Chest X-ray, AP view. Patient: 42 years old, sex M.
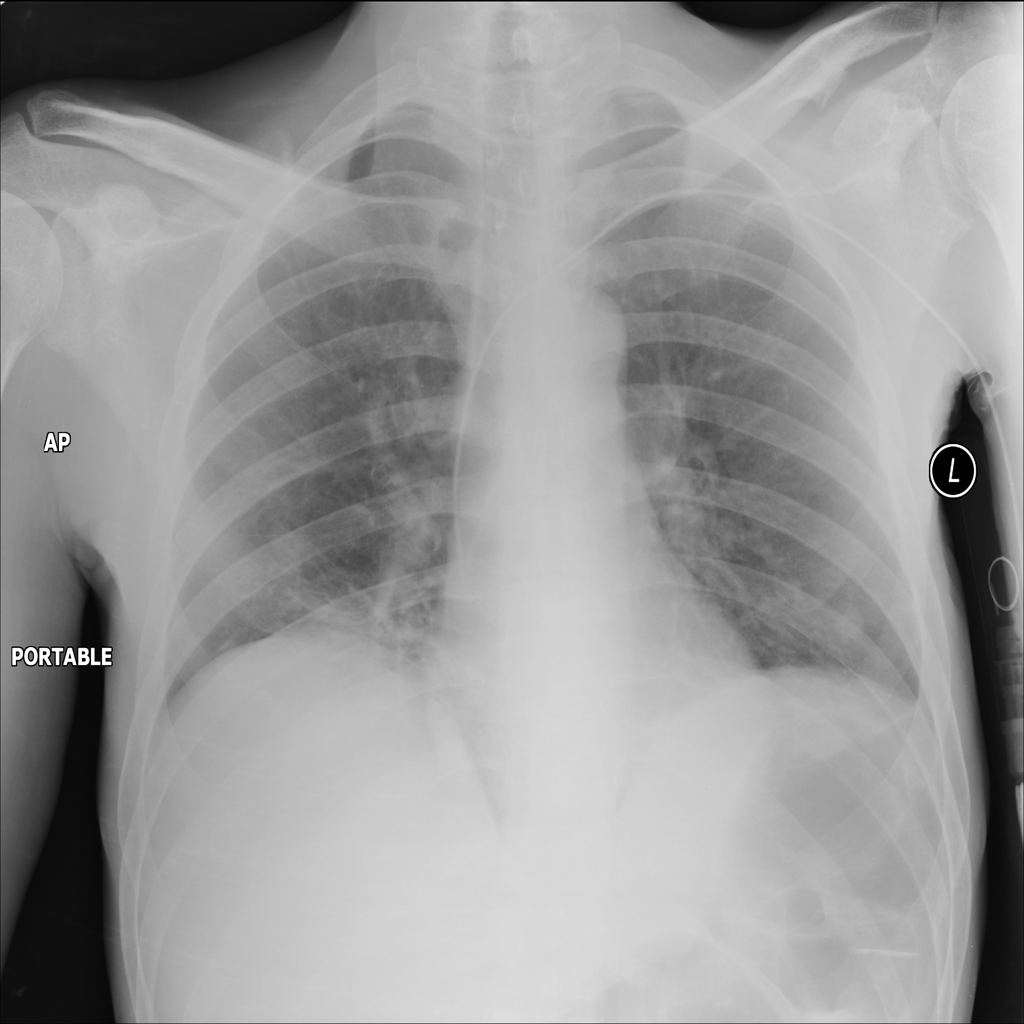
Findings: Atelectasis, Infiltration